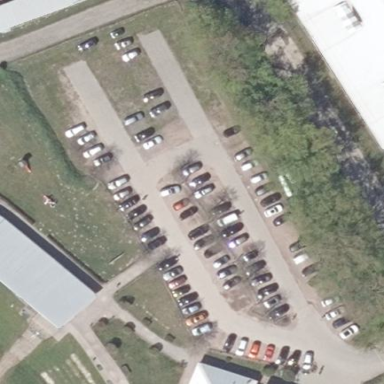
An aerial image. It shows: Parking area with surface.